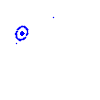
Particle: kaon